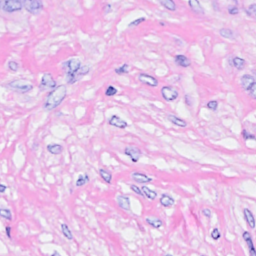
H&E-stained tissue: Breast